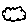
Label: cloud